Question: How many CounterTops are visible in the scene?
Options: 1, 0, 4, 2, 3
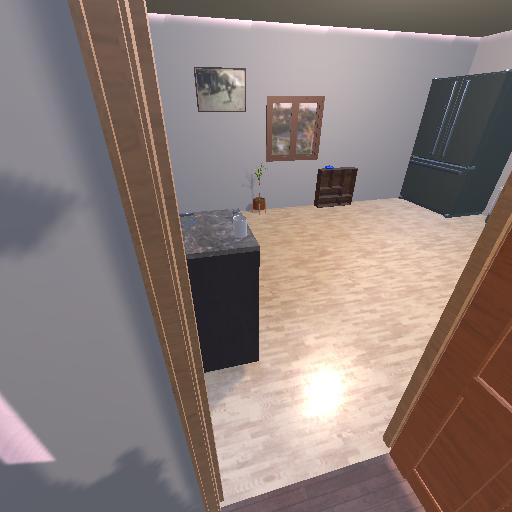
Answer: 1